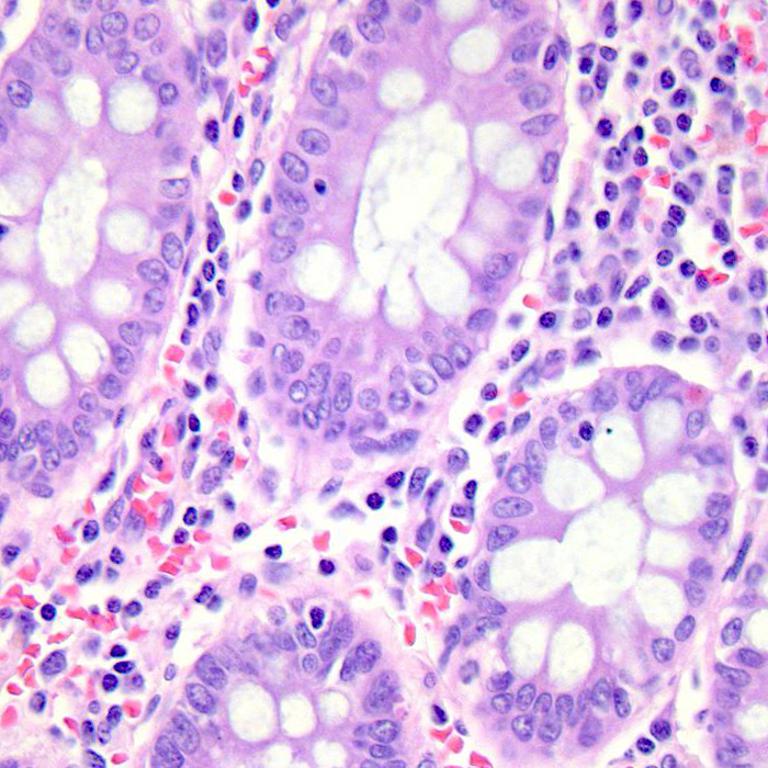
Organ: colon
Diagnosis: benign